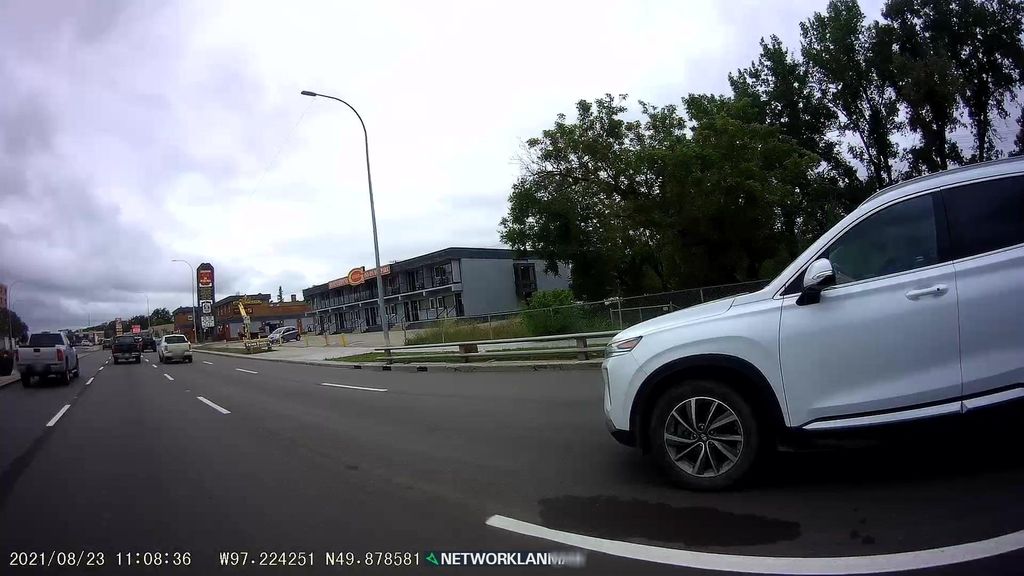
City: winnipeg